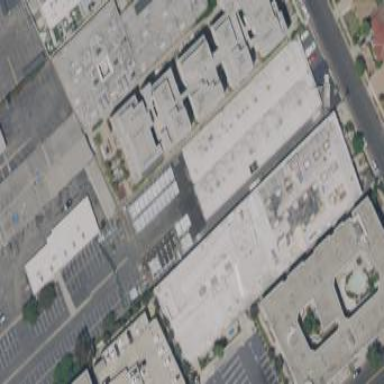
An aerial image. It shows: Industrial building.